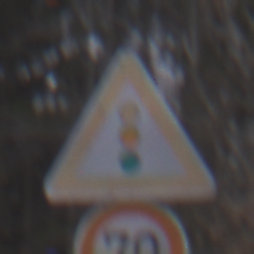
Verkehrszeichen: Lichtzeichenanlage
Zusatzzeichen unten: Geschwindigkeit70
Umgebung: Outdoor, Nature
Tageszeit: Midday
Wetter: Overcast
Licht: Natural
Jahreszeit: Autumn
Kontrast: LowContrast